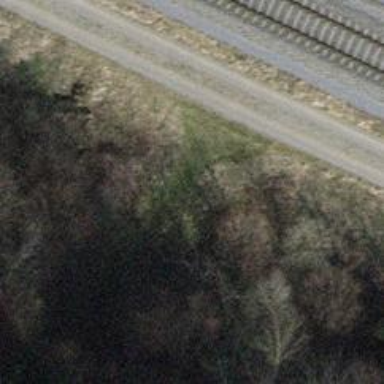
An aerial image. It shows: Grass path.